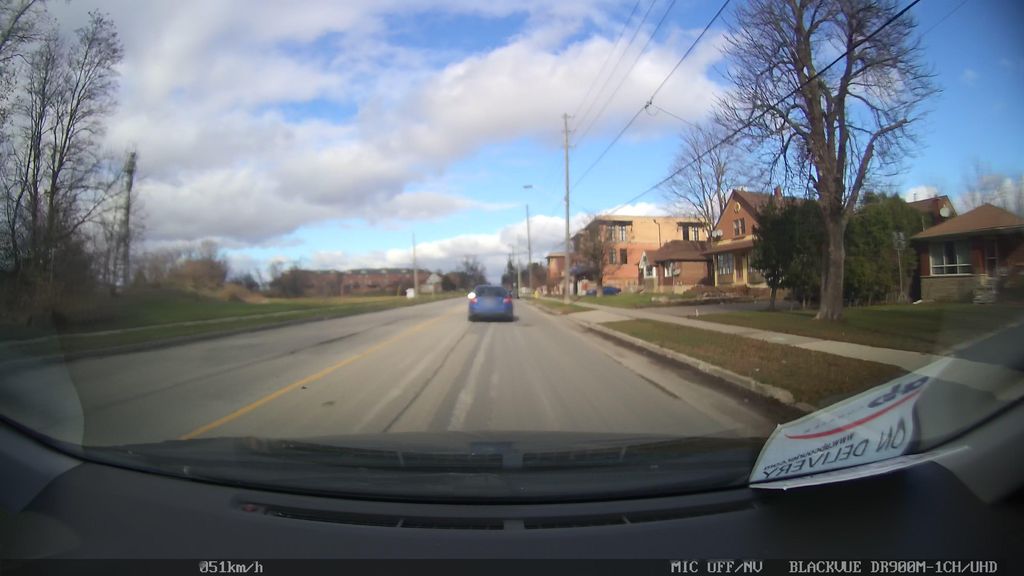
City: toronto